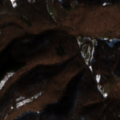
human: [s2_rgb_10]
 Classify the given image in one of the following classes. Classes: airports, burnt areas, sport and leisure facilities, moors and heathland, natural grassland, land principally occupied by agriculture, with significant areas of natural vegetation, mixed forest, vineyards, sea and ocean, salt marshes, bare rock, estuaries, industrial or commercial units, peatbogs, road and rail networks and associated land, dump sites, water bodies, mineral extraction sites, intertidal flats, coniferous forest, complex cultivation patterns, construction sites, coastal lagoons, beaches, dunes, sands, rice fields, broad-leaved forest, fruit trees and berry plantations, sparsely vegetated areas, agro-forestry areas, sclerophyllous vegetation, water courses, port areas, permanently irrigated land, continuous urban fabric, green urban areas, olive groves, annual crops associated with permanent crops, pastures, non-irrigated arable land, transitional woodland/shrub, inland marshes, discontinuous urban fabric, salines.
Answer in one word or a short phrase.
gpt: land principally occupied by agriculture, with significant areas of natural vegetation, broad-leaved forest